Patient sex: F
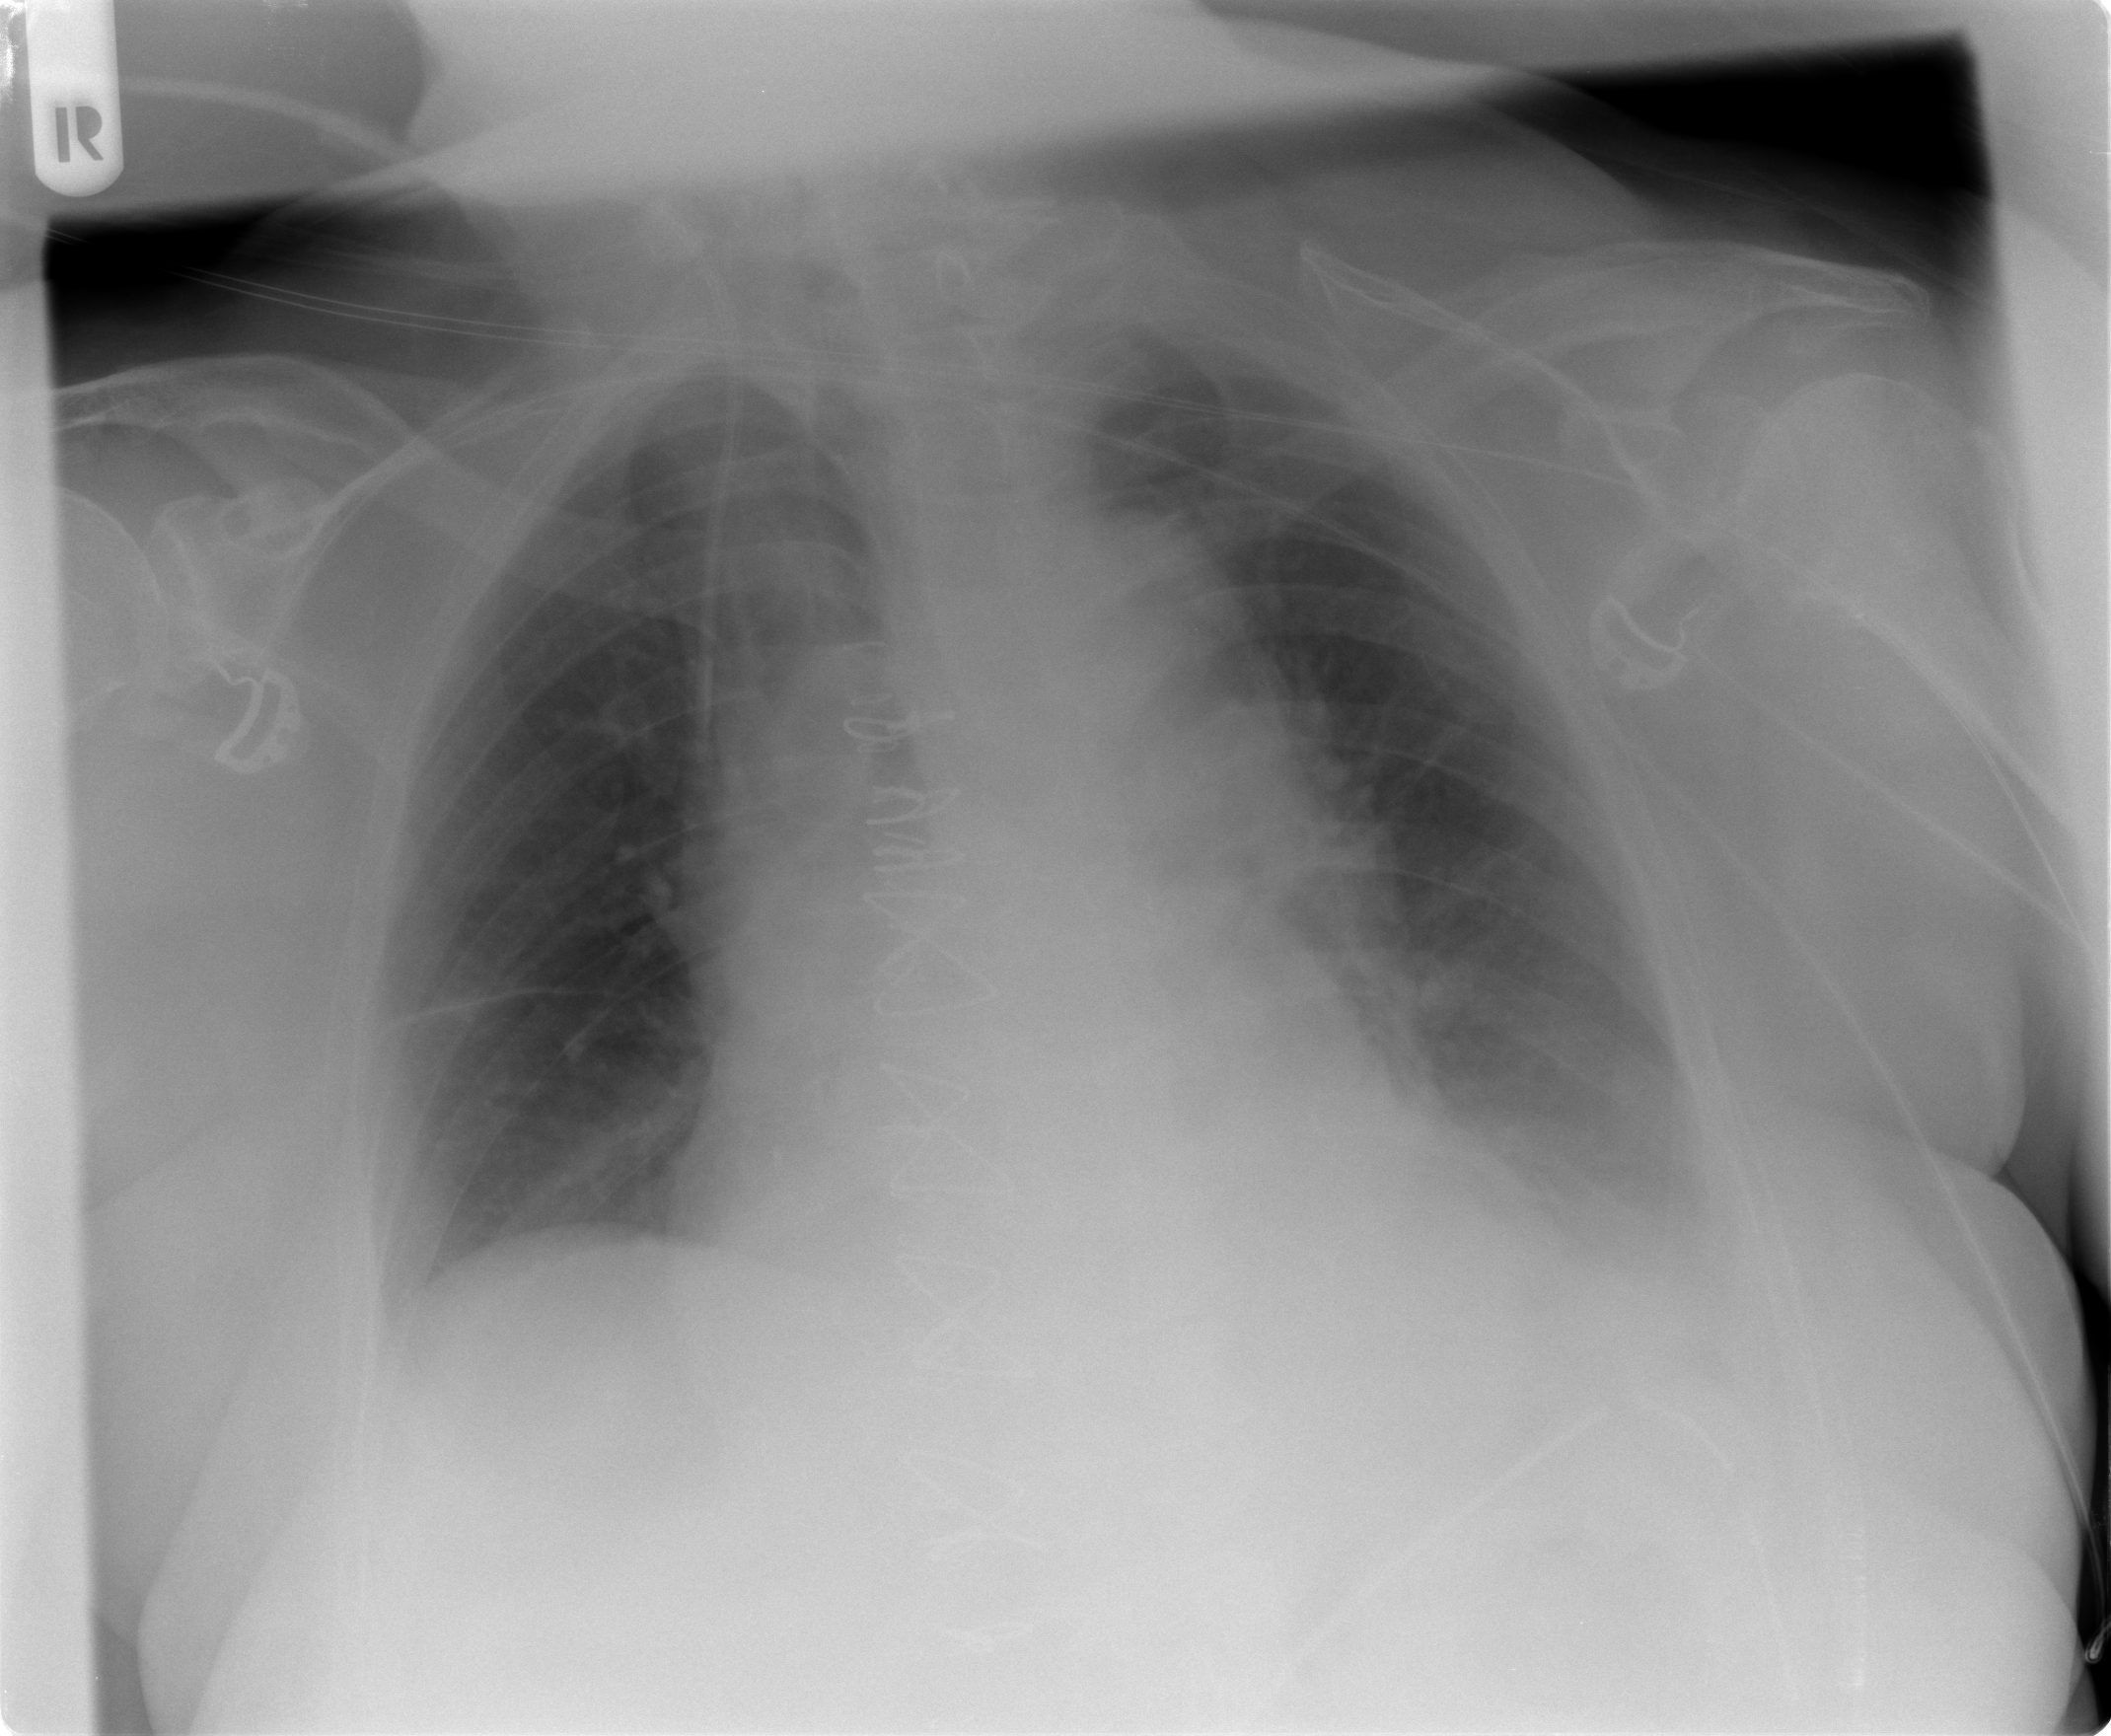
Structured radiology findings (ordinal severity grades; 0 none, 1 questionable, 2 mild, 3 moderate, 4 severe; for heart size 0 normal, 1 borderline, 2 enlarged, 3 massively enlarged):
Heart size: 2
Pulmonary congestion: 1
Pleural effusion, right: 0
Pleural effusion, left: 2
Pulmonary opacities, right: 0
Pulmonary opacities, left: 0
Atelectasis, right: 0
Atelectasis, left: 2